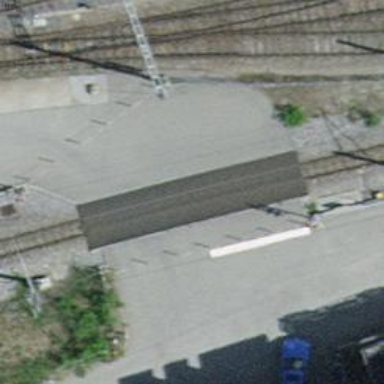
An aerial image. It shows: Bollard.